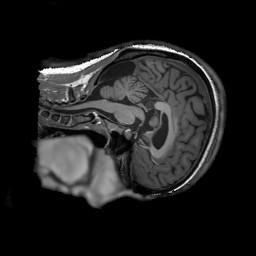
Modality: T1w
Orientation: sagittal
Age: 25
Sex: female
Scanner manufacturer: siemens
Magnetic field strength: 3 T
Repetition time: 2.3 s
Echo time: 0.00232 s